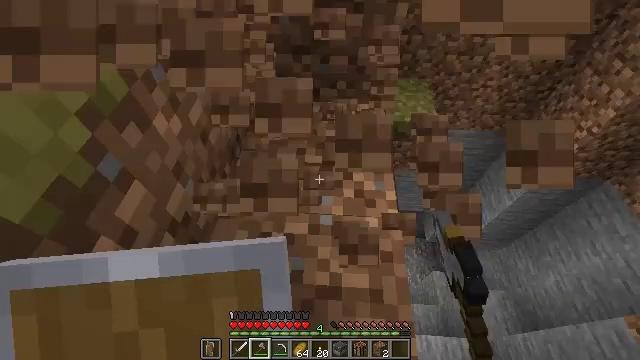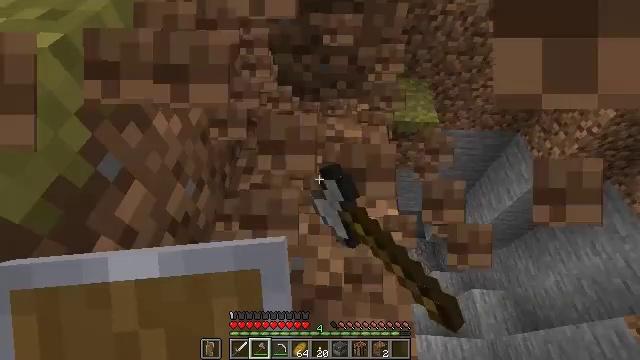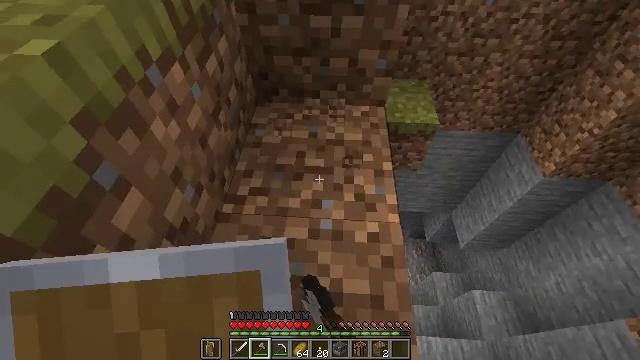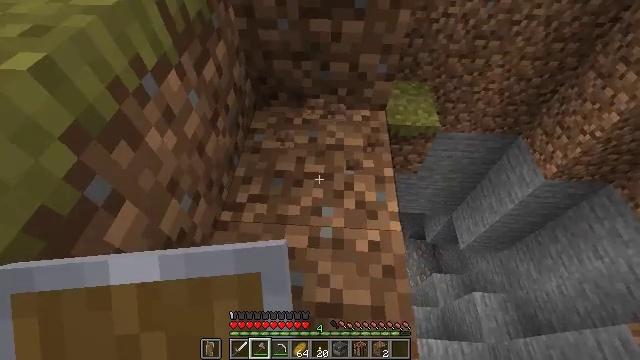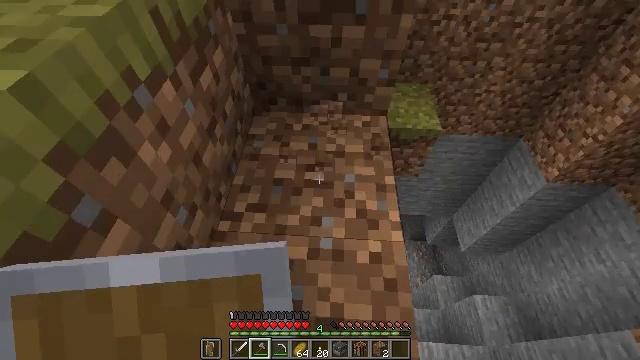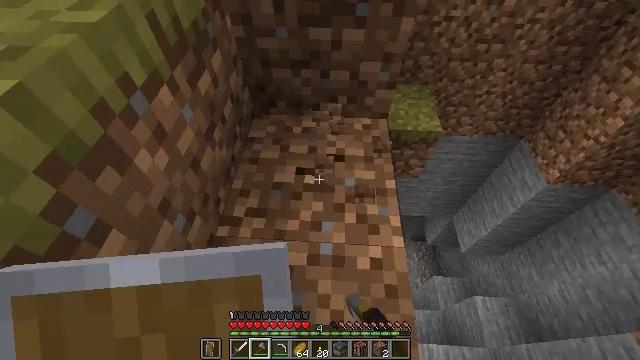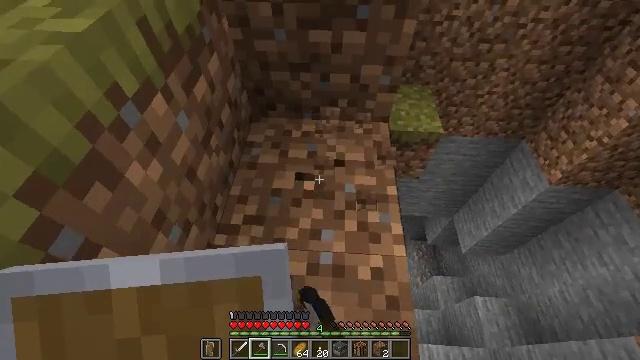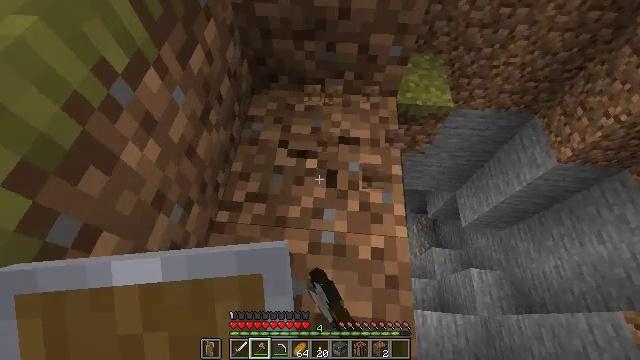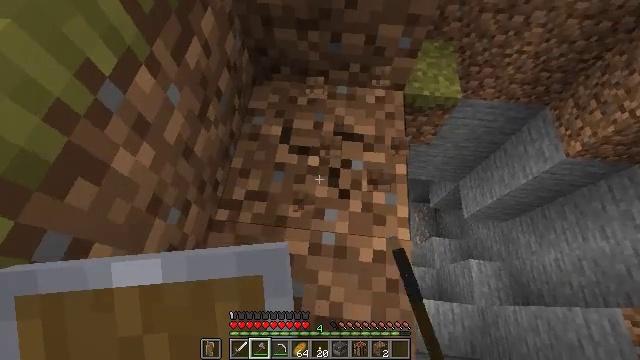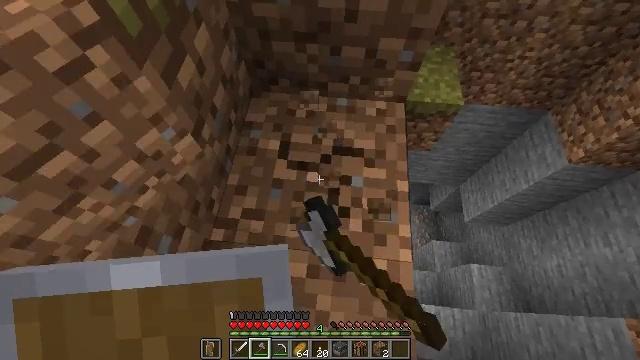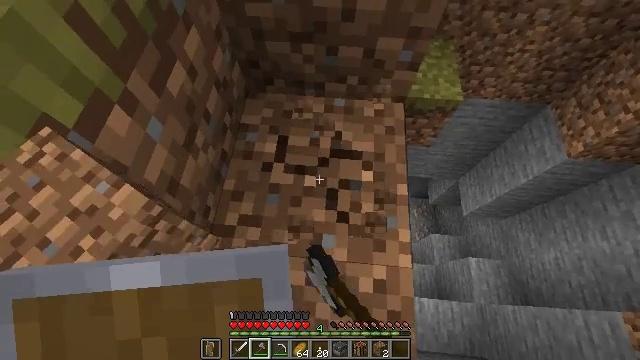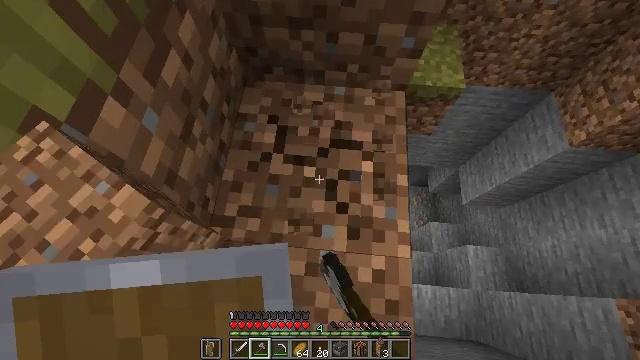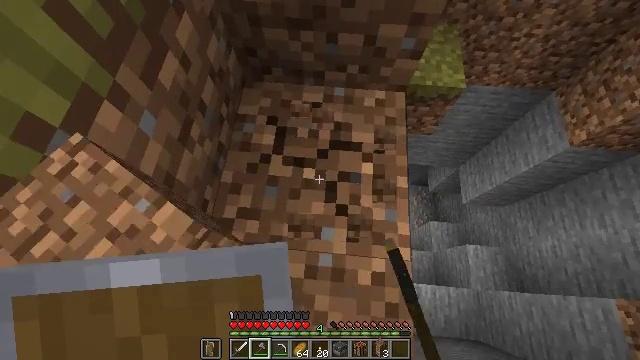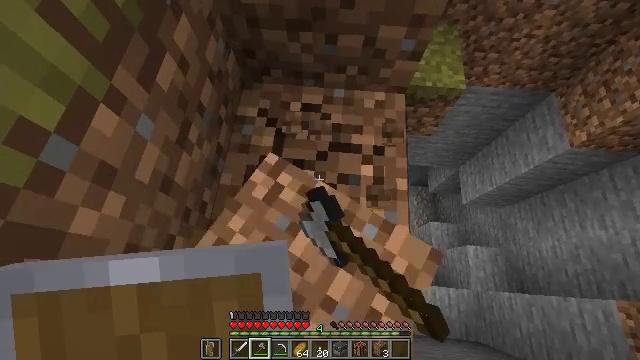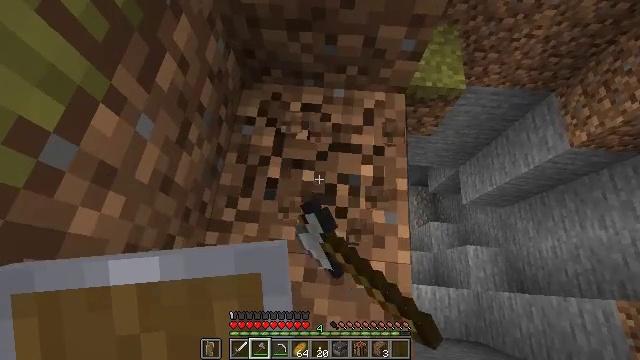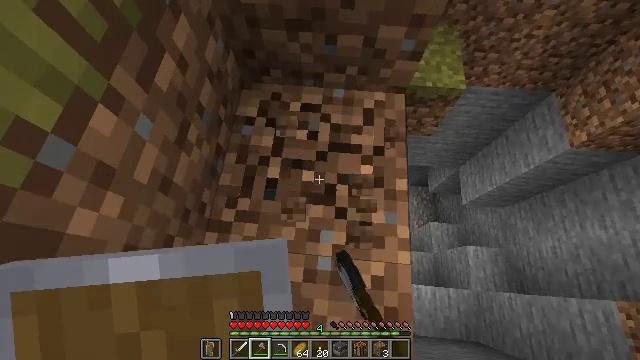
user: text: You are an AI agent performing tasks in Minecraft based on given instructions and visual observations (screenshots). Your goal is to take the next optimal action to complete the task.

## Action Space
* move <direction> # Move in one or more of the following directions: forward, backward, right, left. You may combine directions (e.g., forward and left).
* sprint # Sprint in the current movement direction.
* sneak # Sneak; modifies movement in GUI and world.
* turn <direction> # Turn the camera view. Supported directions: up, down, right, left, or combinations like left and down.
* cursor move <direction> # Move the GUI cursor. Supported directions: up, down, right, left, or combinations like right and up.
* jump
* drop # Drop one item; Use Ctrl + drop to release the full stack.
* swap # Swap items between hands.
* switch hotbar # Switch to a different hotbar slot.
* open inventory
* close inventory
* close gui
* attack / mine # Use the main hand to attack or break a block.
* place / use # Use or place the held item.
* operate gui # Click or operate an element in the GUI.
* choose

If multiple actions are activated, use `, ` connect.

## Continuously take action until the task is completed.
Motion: motion action
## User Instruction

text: Break the dirt block.
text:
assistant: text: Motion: sneak, attack / mine
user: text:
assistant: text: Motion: move forward, sneak, attack / mine
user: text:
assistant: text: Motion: move forward, sneak, attack / mine
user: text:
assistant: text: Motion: move forward, sneak, attack / mine
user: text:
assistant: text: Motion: move forward, sneak, attack / mine
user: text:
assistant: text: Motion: move forward, sneak, attack / mine
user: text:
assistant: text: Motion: move forward, sneak, turn left and down, attack / mine
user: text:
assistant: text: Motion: move forward, sneak, turn left and down, attack / mine
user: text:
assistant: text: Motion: move forward, sneak, attack / mine
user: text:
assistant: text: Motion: move forward, sneak, turn down, attack / mine
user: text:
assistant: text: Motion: sneak, turn down, attack / mine
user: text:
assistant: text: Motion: sneak, attack / mine
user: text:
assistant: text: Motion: sneak, attack / mine
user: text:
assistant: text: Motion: sneak, attack / mine
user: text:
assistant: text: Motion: sneak, attack / mine
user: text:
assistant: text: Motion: sneak, attack / mine
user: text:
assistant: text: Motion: sneak, attack / mine
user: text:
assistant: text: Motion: sneak, attack / mine
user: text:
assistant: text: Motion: move forward, sneak, attack / mine
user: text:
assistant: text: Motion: move forward, sneak, attack / mine
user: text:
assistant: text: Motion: move forward, sneak, turn down, attack / mine
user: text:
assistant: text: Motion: sneak, attack / mine